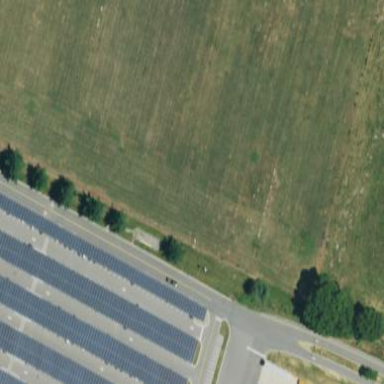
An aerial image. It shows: Solar photovoltaic panel generator on the roof of building.